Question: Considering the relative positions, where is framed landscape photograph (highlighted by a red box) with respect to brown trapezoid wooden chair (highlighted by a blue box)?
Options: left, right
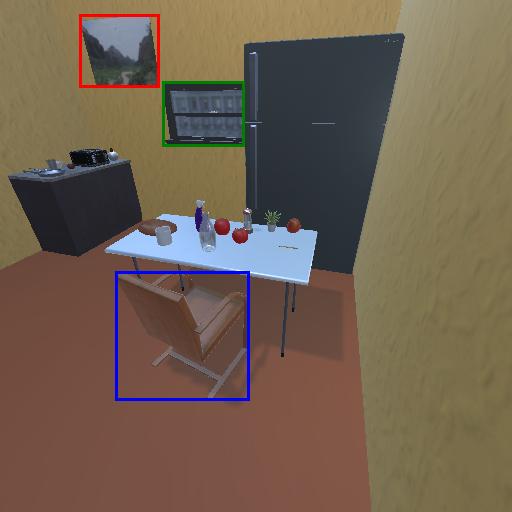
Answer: left